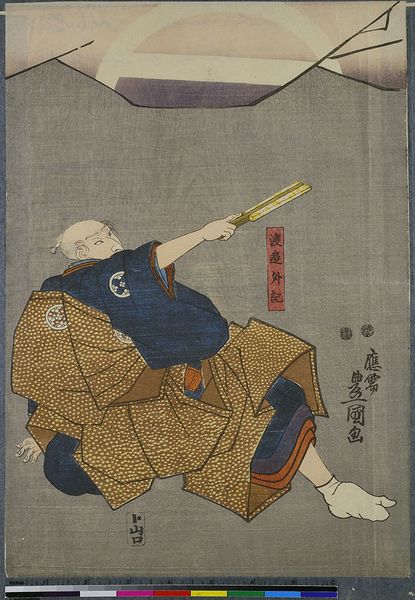
Titel: Der Schauspieler Seki Sanjuro als Watanabe Geki in dem Stück Meiboku Sendai Hagi
Künstler: Utagawa Kunisada
Standort: Hamburg
Institution: Museum für Kunst und Gewerbe Hamburg
Schlagwörter: blau, kampf, kämpfer, mann, umhang, zeichnung, gold, theater, holzschnitt, schrift, schriftzeichen, druckgraphik, druckgrafik, waffe, asiatisch, china, krieger, zeit, schauspieler, farbholzschnitt, schauspielerin, kabuki, edo, reproduktionen, druckerzeugnisse, theateraufführung, ukiyo